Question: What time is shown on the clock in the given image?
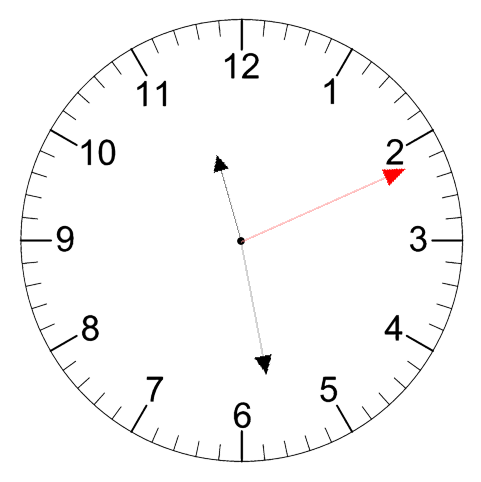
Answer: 11:28:11